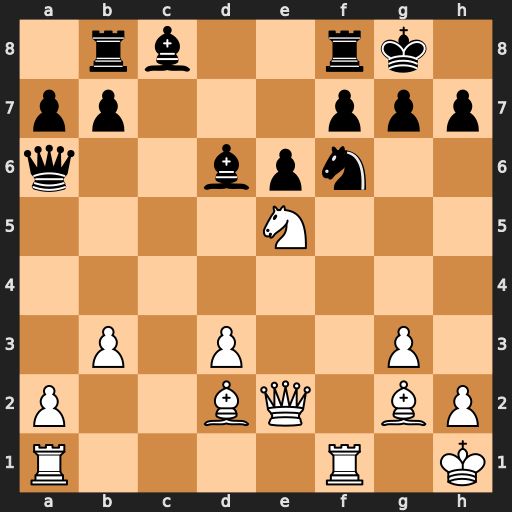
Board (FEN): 1rb2rk1/pp3ppp/q2bpn2/4N3/8/1P1P2P1/P2BQ1BP/R4R1K
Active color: w
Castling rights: -
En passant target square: -
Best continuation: Rxf6 Bxe5 Qxe5